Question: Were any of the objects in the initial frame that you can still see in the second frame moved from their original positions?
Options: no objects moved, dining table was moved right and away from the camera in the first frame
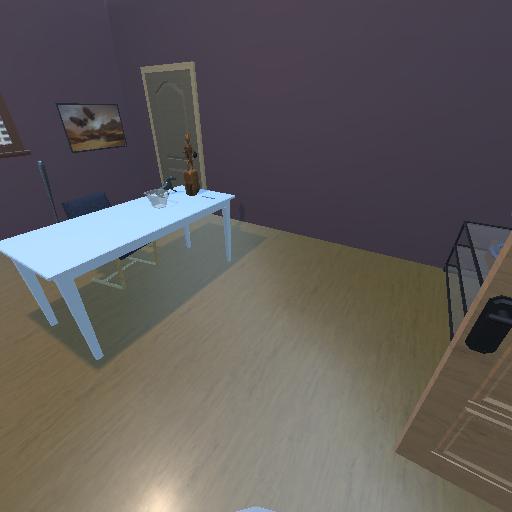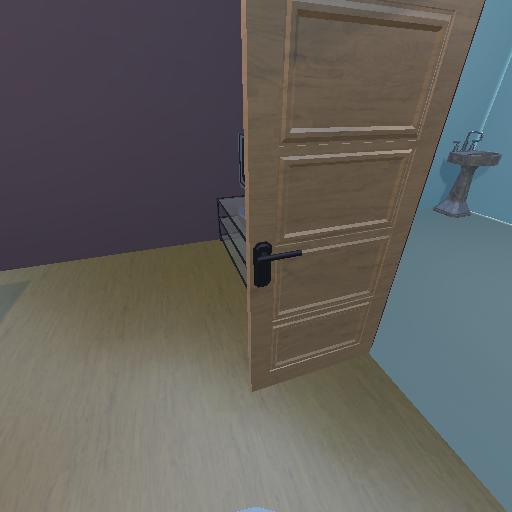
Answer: no objects moved